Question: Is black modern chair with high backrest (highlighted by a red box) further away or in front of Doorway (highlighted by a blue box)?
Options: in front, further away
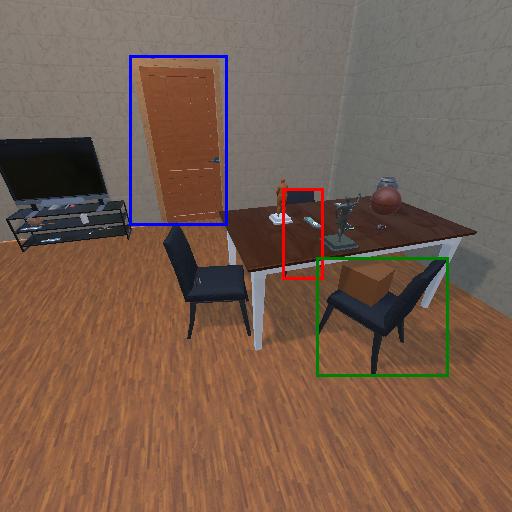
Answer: in front